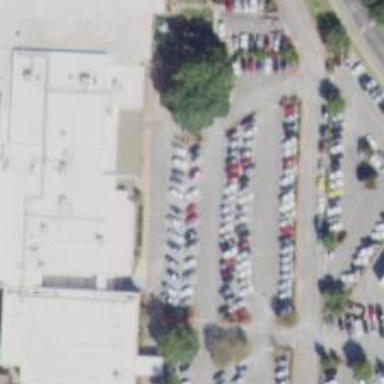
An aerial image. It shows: Parking space.